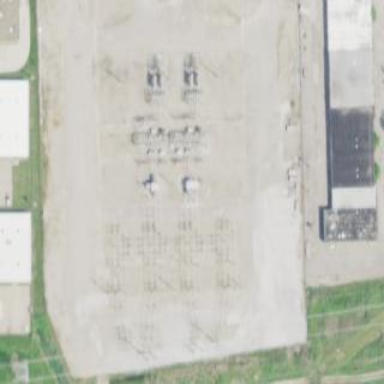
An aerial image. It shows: Power substation.